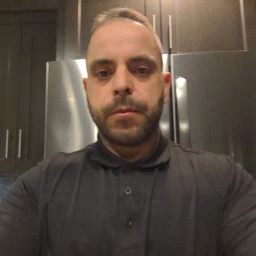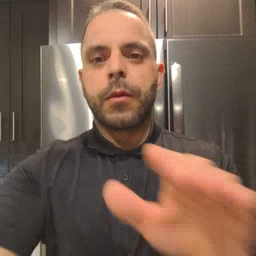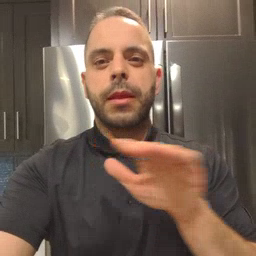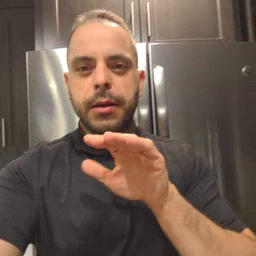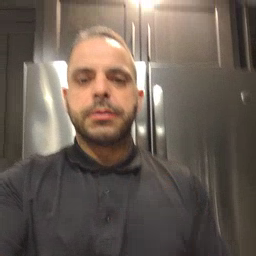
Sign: clean